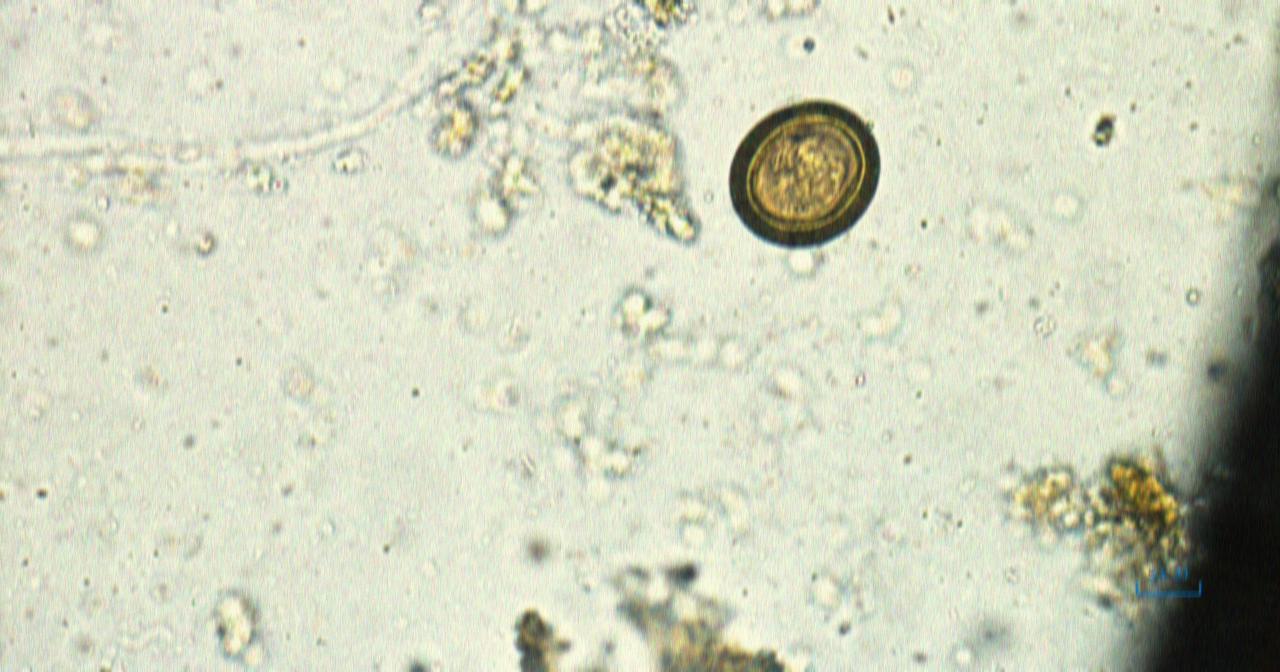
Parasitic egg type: Taenia spp. egg